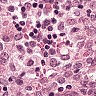
Metastatic tissue present: no